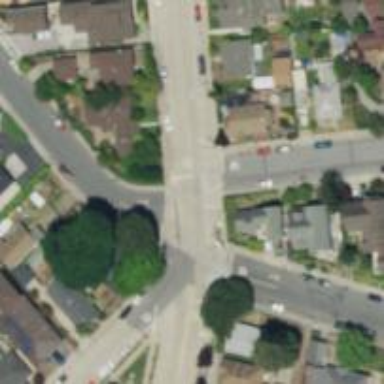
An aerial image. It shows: Road with stop sign.